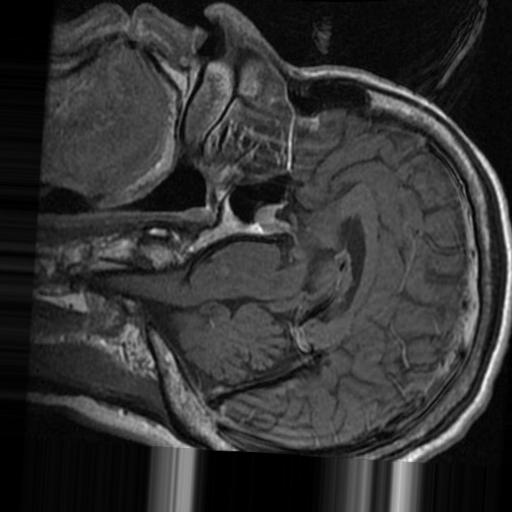
Label: brain_tumor